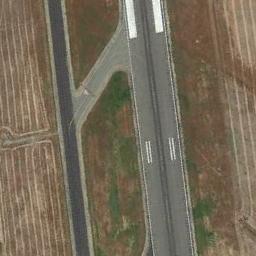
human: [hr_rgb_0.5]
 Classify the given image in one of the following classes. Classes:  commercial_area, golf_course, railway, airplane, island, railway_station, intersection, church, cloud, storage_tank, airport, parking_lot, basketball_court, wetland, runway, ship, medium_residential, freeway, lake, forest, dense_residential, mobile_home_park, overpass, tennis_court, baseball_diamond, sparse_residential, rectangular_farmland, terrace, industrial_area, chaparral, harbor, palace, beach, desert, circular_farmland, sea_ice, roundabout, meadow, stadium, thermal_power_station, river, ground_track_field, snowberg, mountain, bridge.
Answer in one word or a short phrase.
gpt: runway